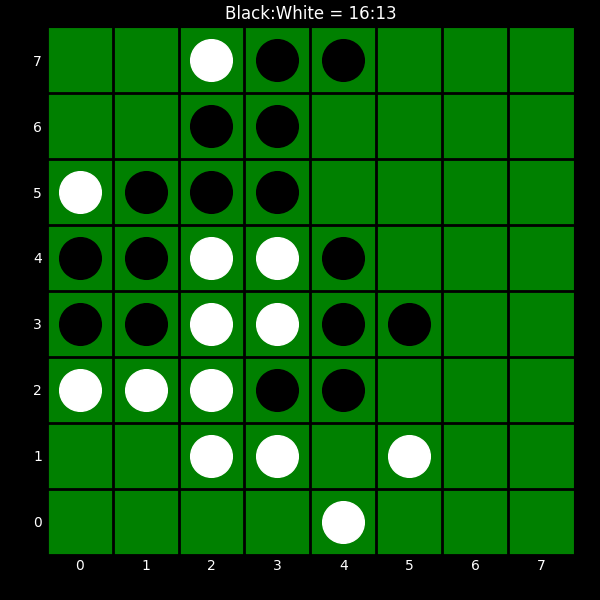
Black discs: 16
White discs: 13